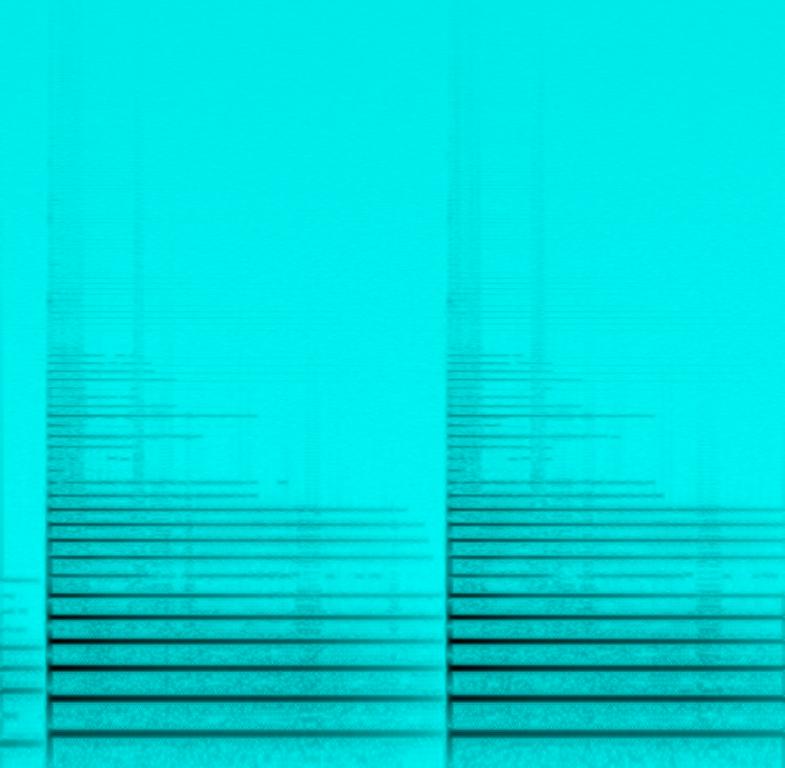
Audio of an artificial solo guitar tuning two single notes, Ab and Db, one note at a time. No other instrumentation. For guitar tuning.